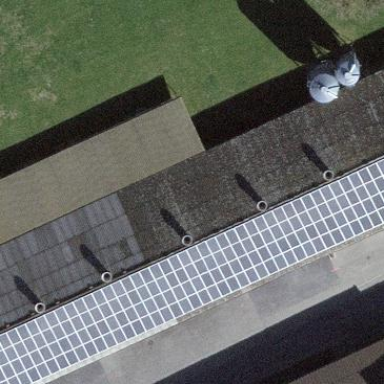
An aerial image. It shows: Solar power generator using photovoltaic method with solar photovoltaic panel types.